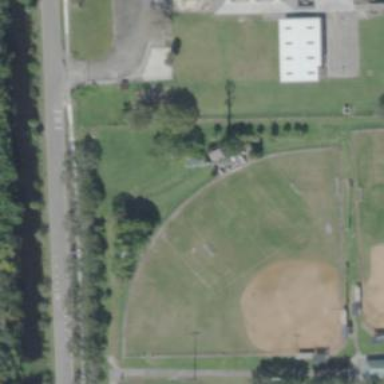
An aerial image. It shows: Baseball pitch for leisure and sports activities.